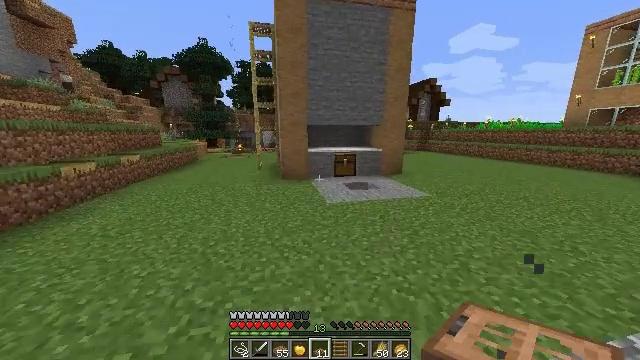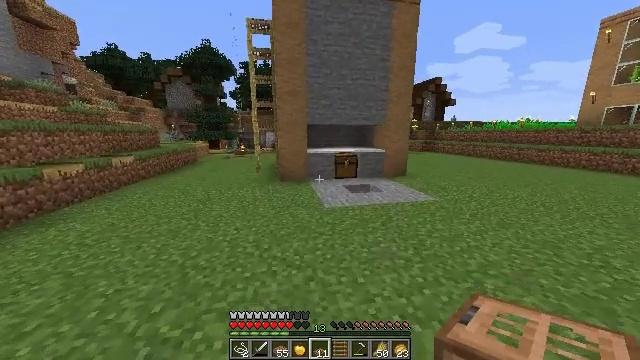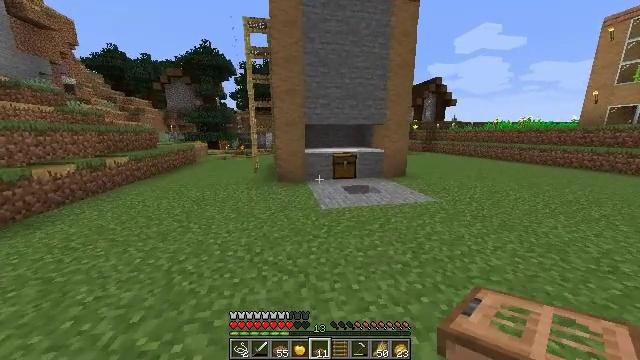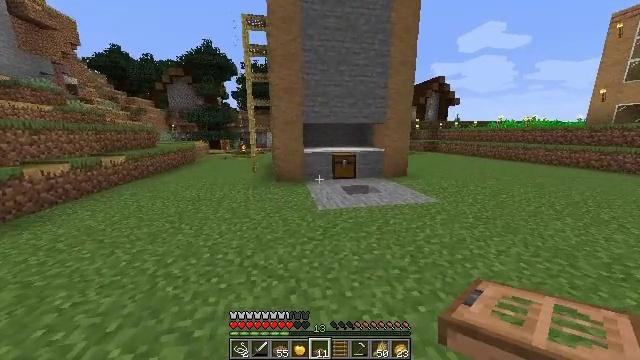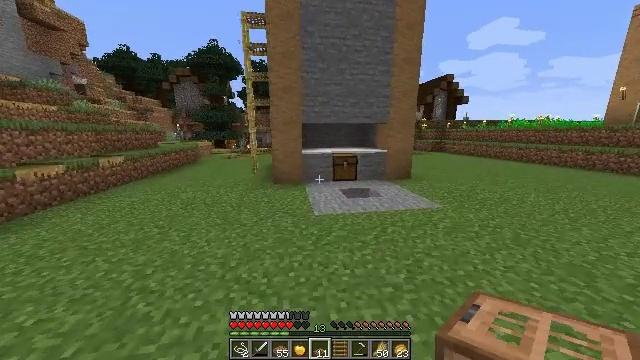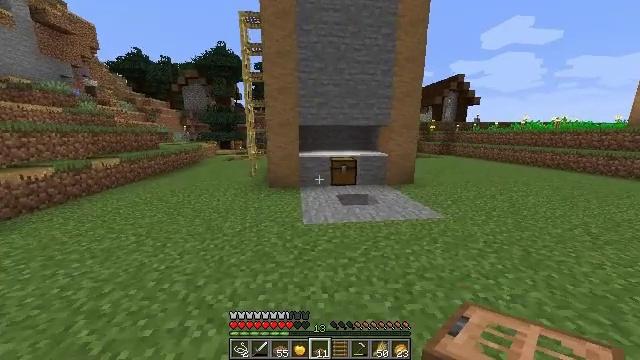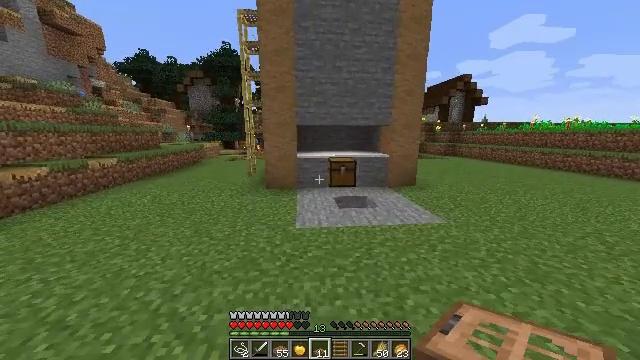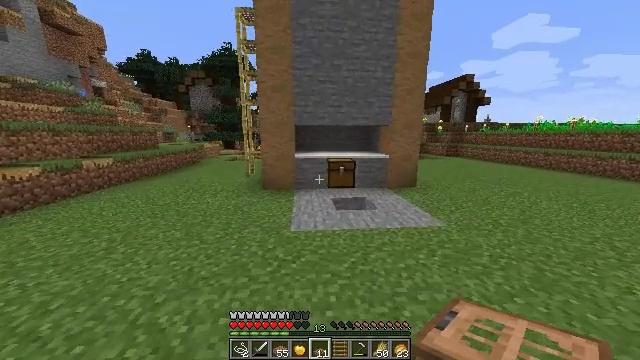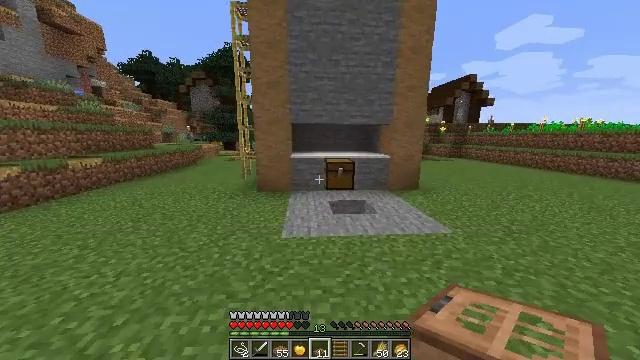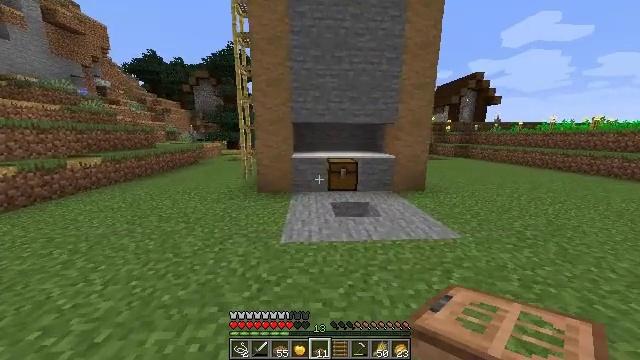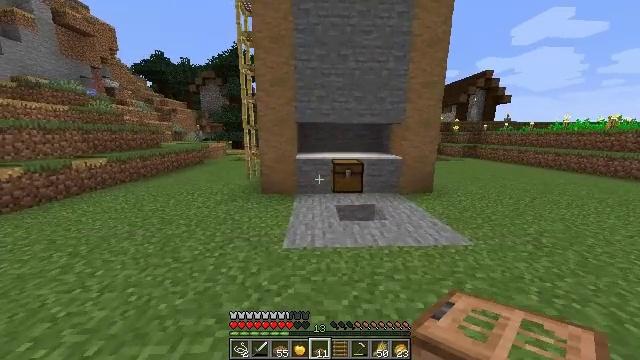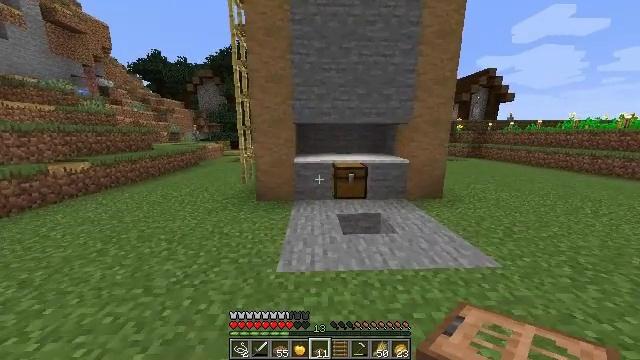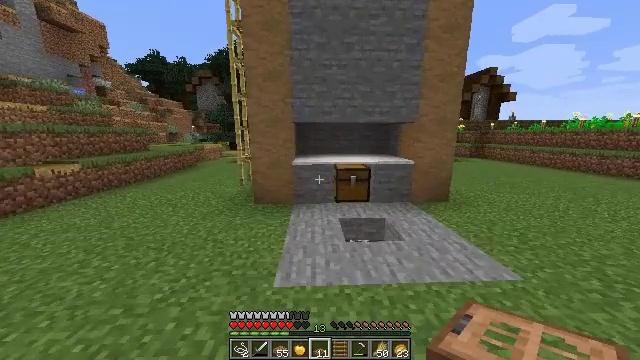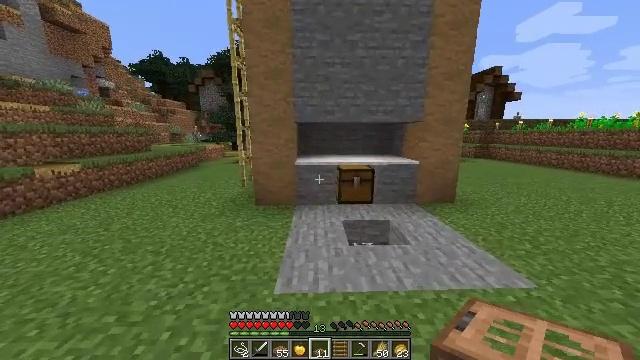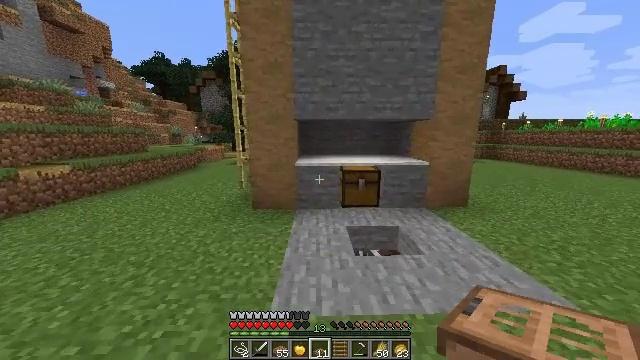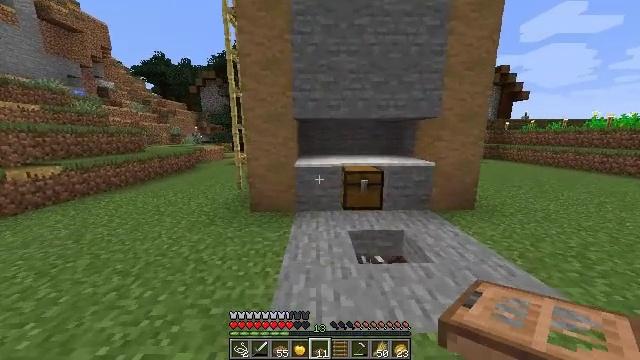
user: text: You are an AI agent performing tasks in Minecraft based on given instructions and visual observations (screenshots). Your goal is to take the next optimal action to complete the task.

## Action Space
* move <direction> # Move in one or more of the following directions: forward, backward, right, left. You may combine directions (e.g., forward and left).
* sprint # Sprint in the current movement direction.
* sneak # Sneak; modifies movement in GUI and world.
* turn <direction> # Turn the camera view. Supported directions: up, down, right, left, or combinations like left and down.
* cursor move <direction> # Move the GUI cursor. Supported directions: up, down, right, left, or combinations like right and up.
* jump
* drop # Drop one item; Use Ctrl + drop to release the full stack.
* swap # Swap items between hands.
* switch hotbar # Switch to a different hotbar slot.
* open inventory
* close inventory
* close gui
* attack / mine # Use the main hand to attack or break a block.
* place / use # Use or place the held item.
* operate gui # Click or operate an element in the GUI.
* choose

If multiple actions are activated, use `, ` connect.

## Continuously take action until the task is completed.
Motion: motion action
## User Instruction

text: Break the white carpet block.
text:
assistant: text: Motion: move forward and move right, turn left
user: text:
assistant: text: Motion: move forward and move right
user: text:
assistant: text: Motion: move forward and move right
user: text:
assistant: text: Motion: move forward and move right, turn left
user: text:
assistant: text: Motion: move forward and move right, turn left
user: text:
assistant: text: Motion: move forward and move right, turn left
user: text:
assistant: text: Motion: move forward
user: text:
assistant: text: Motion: move forward
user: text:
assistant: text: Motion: move forward
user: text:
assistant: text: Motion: move forward, turn left
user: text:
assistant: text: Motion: move forward
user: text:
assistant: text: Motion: move forward
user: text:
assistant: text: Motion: move forward
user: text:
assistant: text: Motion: move forward
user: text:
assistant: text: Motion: move forward
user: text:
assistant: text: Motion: move forward
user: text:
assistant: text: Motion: move forward
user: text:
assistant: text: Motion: move forward
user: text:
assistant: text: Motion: move forward
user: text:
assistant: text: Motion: move forward
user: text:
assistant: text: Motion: move forward
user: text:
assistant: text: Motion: move forward, turn up
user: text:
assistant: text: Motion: move forward, turn up
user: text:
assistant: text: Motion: move forward, sneak, turn up
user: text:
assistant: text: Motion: sneak, turn up
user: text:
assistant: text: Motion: sneak, turn up
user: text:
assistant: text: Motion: sneak, turn up
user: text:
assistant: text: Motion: sneak, turn up
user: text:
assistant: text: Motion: sneak
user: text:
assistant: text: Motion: sneak, turn up